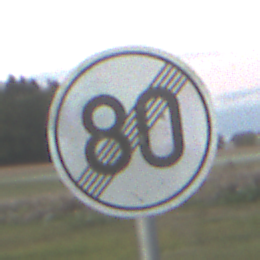
Verkehrszeichen: EndeGeschwindigkeit80
Umgebung: Outdoor, Nature
Tageszeit: SunriseSunset
Wetter: PartlyCloudy
Licht: Natural
Jahreszeit: NotSpecified
Kontrast: LowContrast